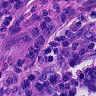
Metastatic tissue present: yes